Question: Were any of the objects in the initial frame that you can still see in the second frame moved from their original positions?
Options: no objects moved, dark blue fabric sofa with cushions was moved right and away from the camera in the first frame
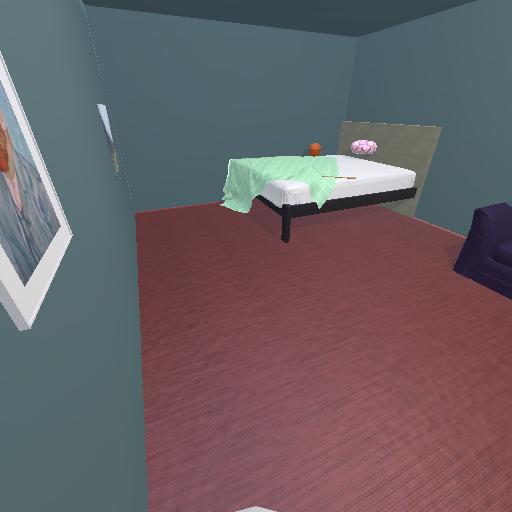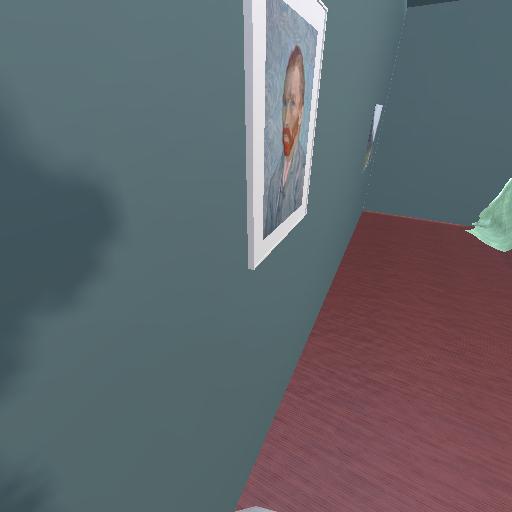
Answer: no objects moved